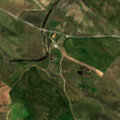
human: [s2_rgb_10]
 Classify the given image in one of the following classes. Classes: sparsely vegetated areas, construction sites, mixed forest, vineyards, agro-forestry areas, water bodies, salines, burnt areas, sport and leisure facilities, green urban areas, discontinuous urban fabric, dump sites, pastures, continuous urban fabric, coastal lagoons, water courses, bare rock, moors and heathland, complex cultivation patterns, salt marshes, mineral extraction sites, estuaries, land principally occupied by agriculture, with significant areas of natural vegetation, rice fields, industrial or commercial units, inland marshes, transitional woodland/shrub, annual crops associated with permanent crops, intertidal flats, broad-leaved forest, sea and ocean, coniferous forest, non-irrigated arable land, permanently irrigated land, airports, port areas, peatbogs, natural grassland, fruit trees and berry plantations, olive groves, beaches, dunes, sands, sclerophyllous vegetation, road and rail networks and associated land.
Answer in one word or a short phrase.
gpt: non-irrigated arable land, land principally occupied by agriculture, with significant areas of natural vegetation